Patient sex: F
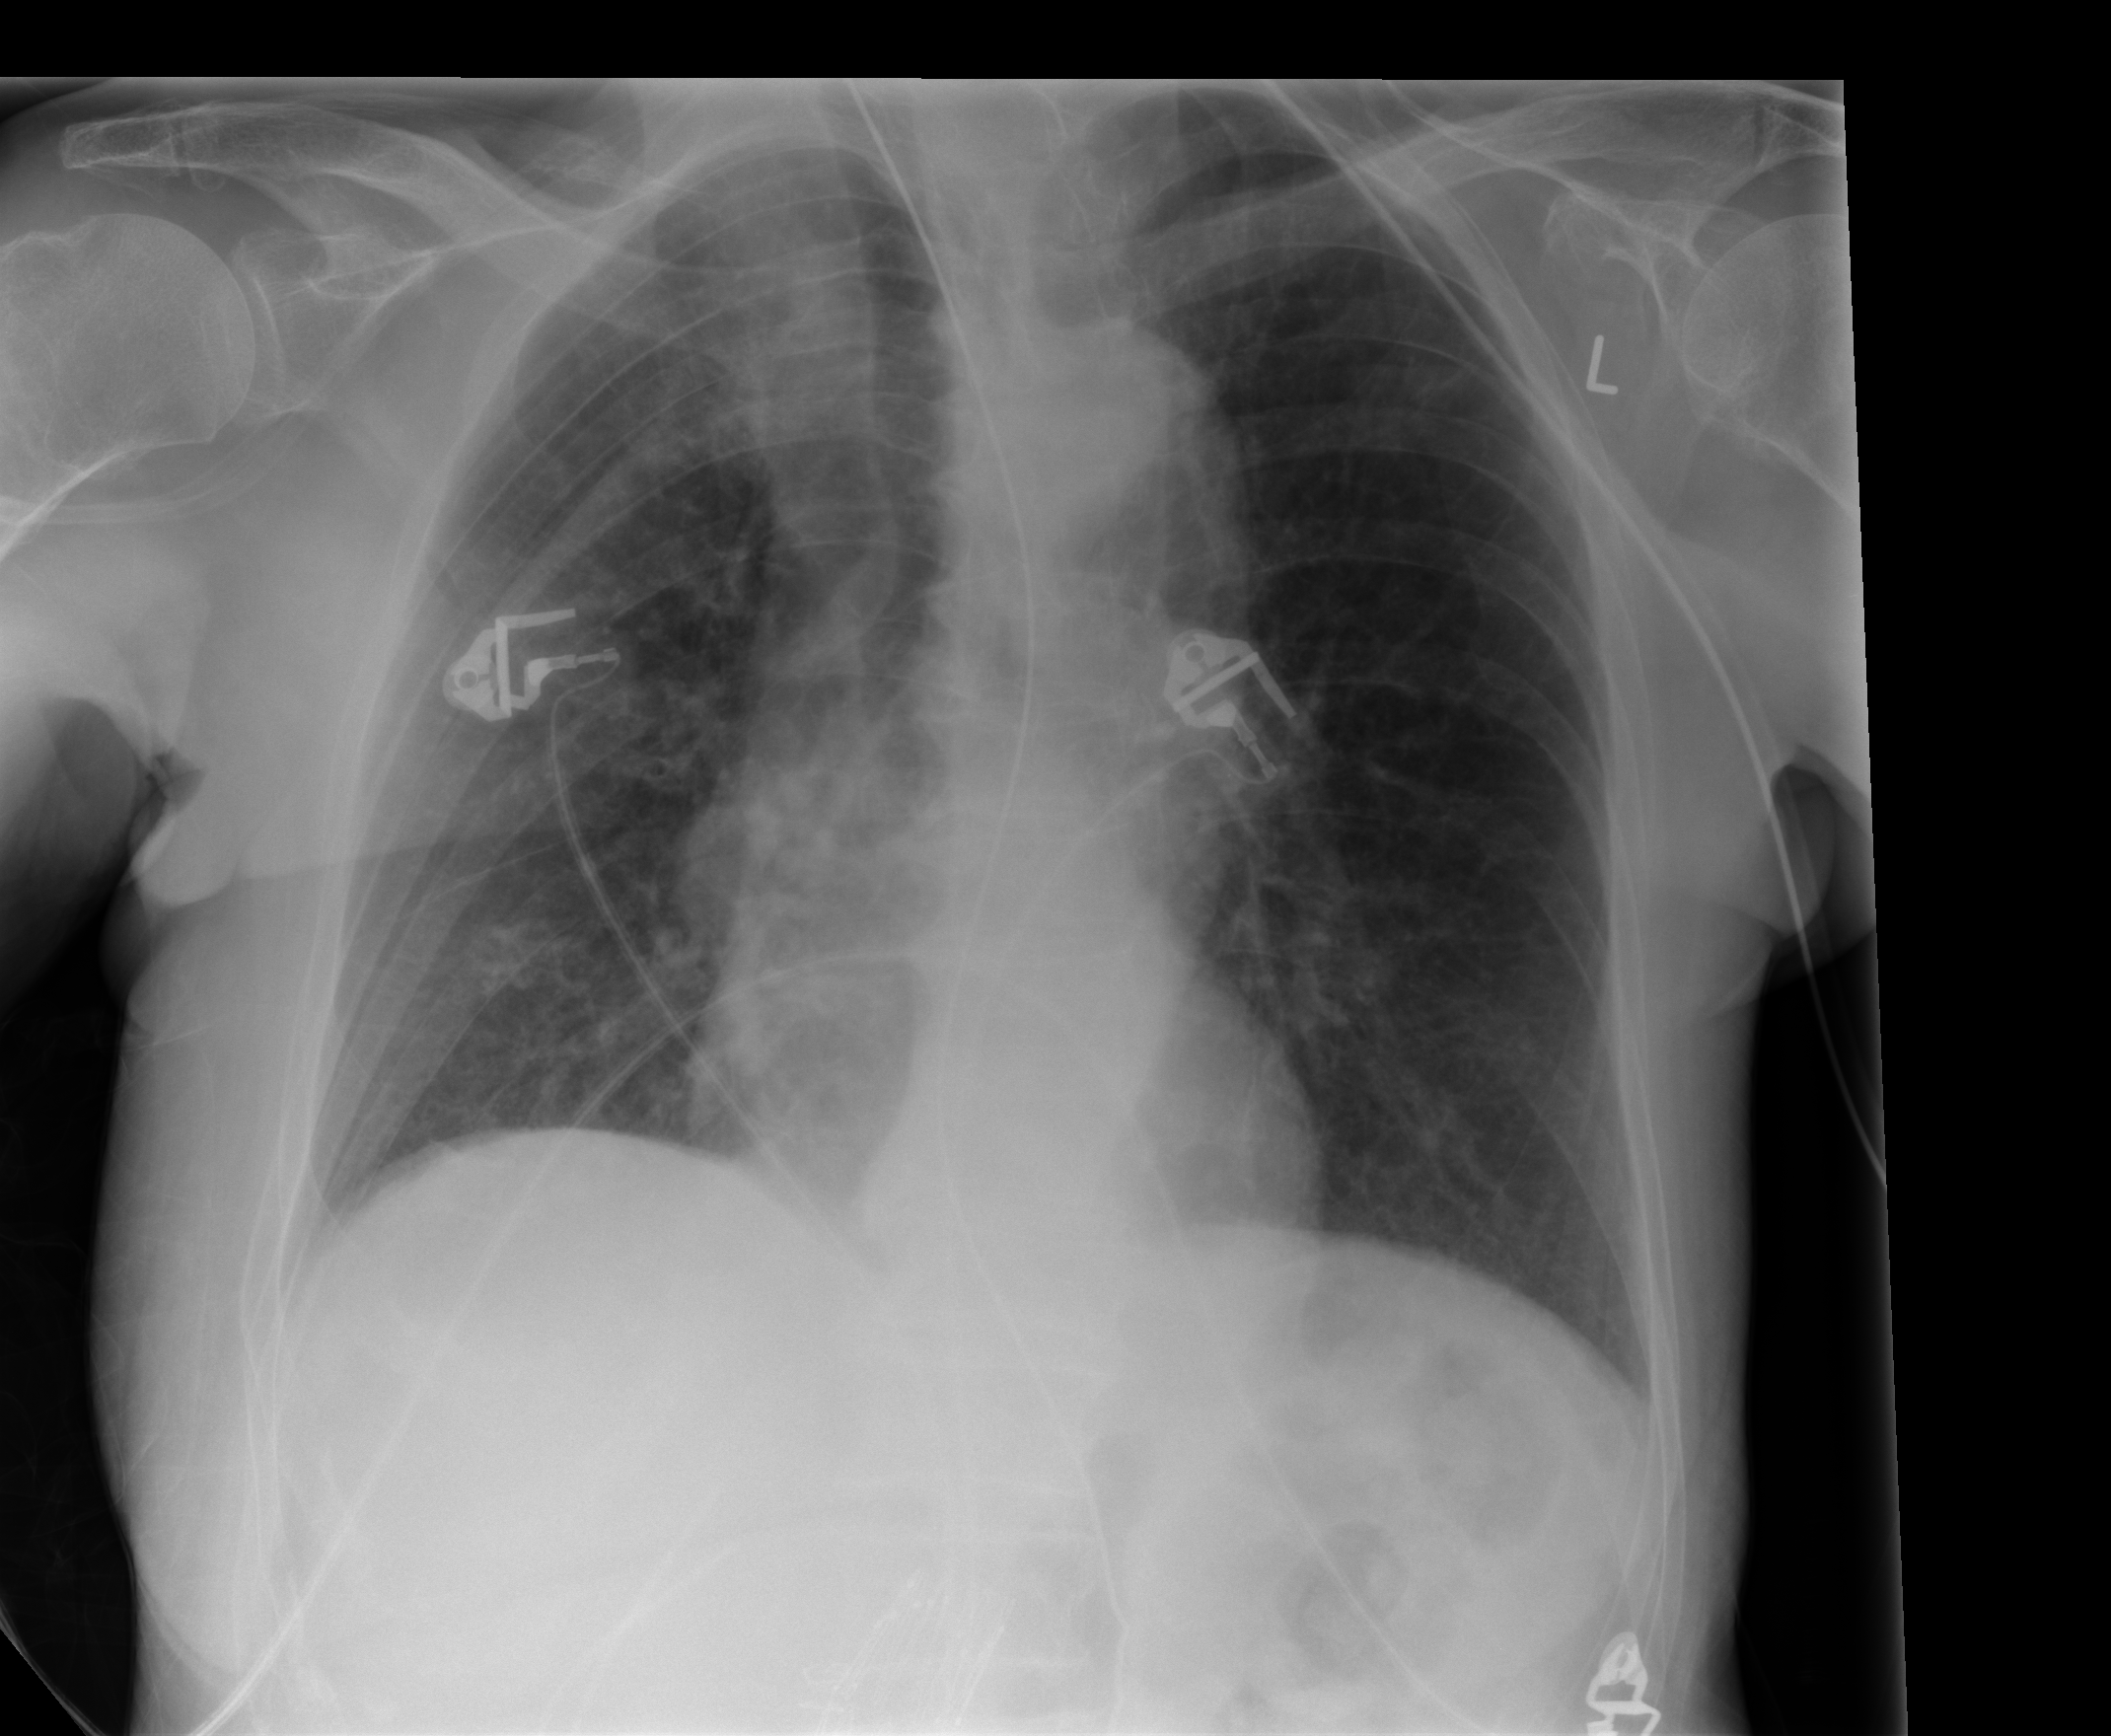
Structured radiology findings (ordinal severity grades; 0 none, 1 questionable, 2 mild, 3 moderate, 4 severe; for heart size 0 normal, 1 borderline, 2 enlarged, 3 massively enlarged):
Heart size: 0
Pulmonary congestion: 0
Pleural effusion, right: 0
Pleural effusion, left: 0
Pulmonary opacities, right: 0
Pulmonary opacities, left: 0
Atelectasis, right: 2
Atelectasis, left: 0